Brain MRI, t1w sequence, axial 2D slice.
Patient: age 18, sex M, weight 78 kg, height 1.78 m
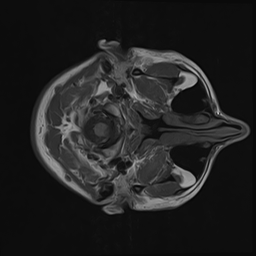